Field crop: maize
Growth stage: 2
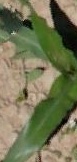
Species: maize